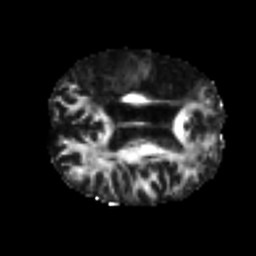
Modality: FA
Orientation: axial
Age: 49
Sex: male
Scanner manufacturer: siemens
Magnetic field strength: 3 T
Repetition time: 4.987 s
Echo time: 0.0792 s